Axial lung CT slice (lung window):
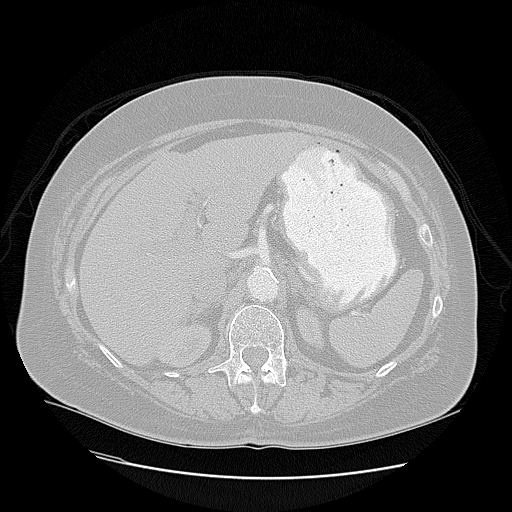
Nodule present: no